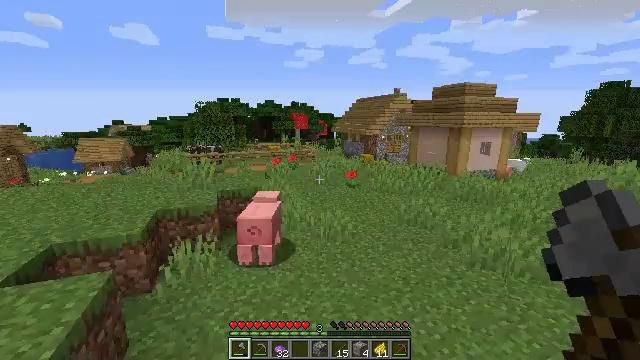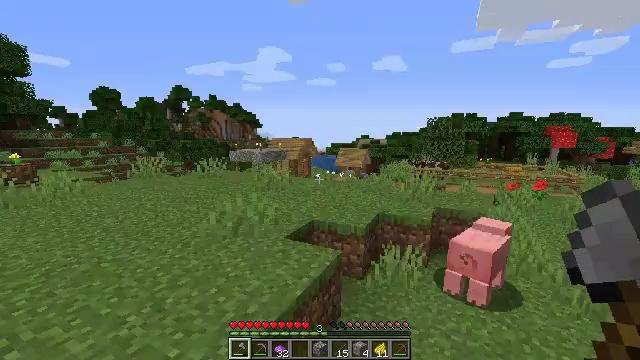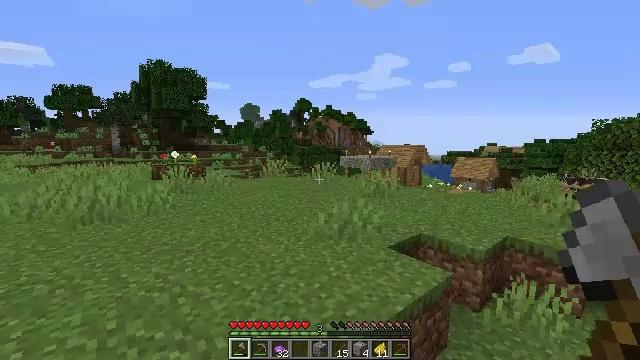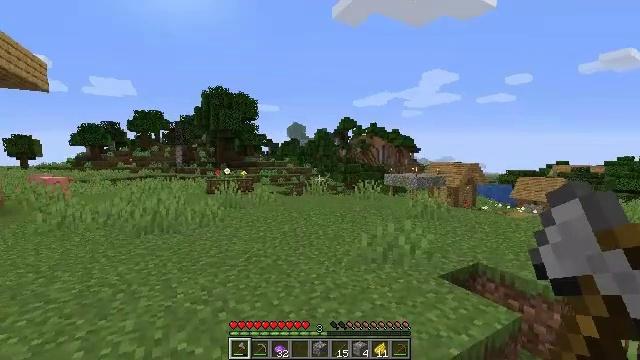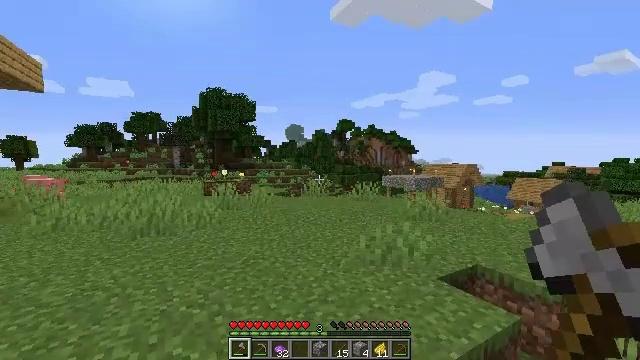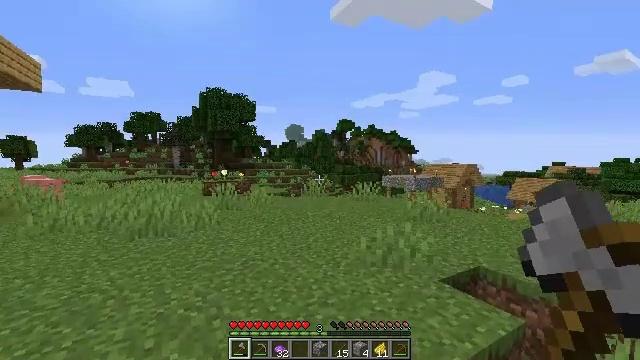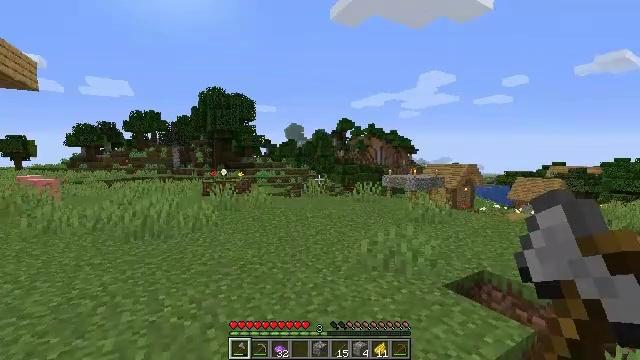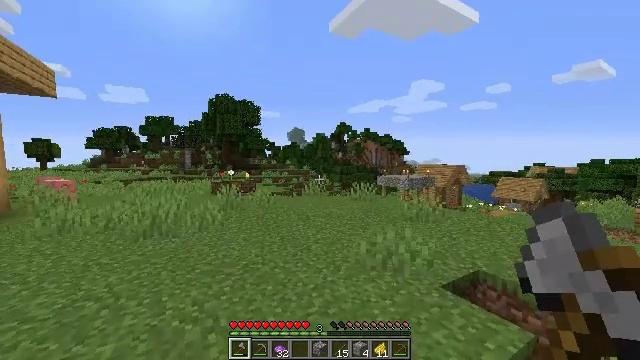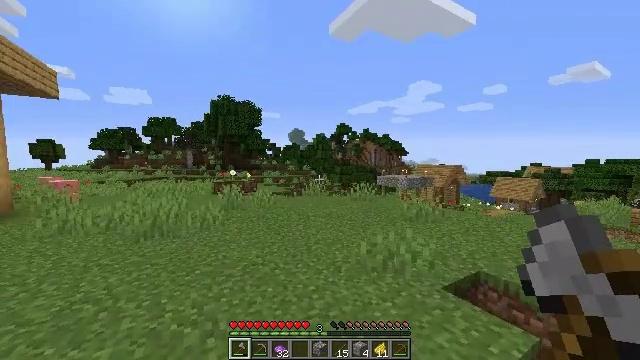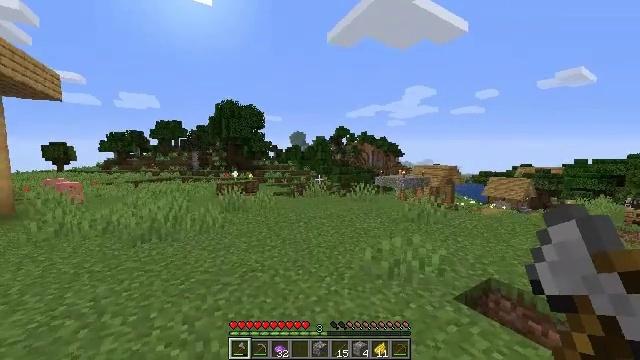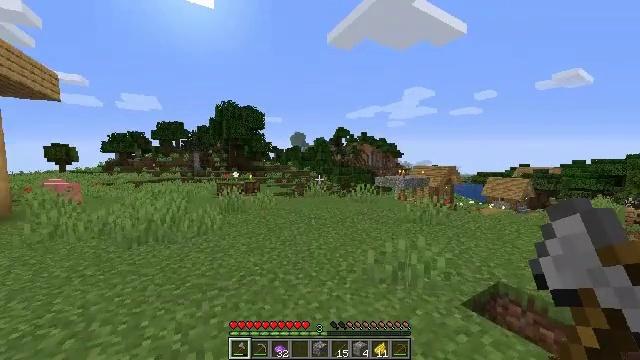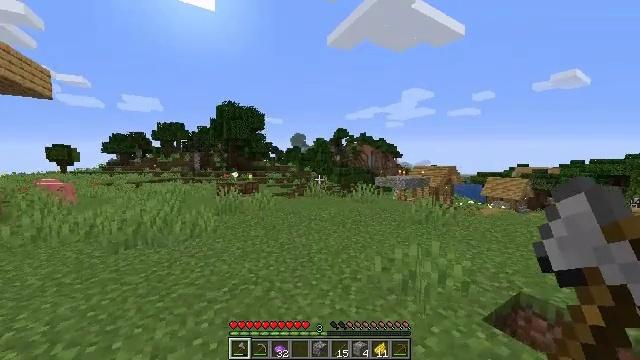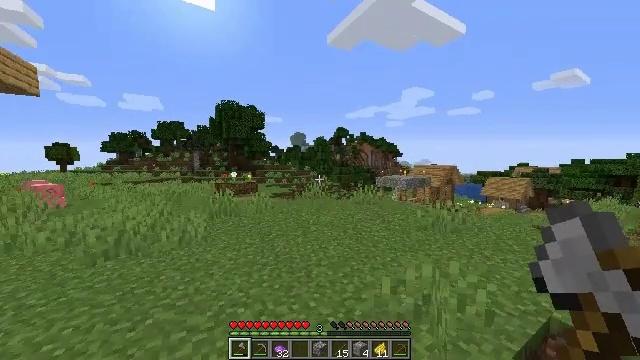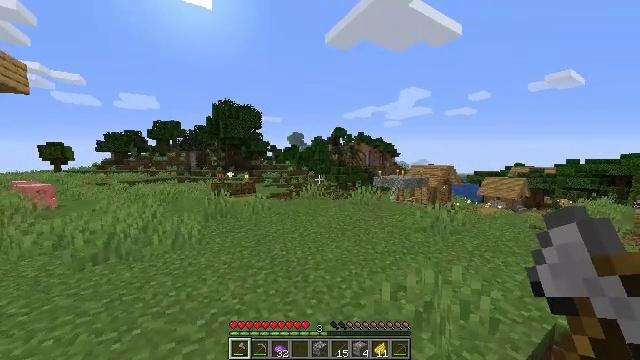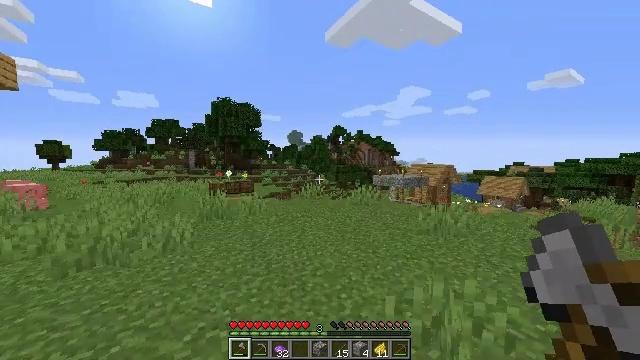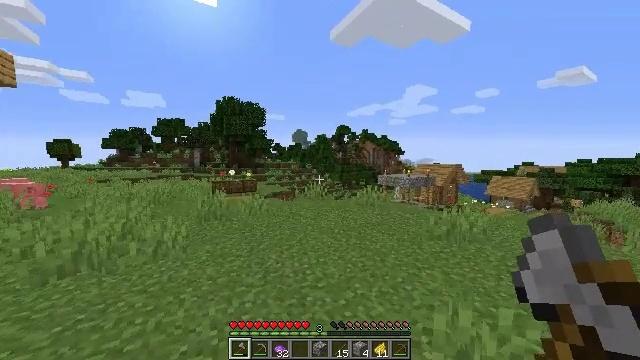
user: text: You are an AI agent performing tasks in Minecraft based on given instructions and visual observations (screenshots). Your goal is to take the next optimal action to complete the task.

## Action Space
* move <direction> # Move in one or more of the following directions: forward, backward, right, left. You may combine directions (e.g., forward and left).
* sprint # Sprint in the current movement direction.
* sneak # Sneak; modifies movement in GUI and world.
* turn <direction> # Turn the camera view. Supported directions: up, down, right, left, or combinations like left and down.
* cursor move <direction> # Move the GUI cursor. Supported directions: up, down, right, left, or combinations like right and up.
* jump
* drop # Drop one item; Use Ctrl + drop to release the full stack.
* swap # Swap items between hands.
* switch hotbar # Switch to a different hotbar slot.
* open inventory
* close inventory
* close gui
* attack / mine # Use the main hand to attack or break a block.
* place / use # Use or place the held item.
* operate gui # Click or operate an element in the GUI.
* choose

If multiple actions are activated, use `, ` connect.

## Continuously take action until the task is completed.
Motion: motion action
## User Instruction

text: Open the crafting table to make purple wool.
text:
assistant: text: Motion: turn left and up
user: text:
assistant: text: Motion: turn left and up
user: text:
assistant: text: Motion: move forward, turn left and up
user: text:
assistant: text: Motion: no_op
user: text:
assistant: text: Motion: no_op
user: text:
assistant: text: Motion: move forward
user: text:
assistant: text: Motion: move forward
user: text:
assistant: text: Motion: move forward
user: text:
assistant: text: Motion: move forward
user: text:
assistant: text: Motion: move forward
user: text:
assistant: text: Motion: move forward
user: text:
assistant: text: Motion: move forward
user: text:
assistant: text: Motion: move forward
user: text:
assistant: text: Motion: move forward
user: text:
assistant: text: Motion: move forward, turn left
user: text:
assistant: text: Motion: move forward
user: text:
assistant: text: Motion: move forward
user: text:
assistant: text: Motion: move forward
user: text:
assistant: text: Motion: move forward
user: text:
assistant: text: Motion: move forward
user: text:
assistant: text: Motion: move forward
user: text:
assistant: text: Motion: move forward
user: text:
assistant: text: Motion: move forward
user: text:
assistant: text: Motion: move forward
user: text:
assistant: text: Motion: move forward
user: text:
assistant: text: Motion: move forward
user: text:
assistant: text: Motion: move forward
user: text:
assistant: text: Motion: move forward
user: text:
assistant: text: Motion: move forward
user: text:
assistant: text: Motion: move forward